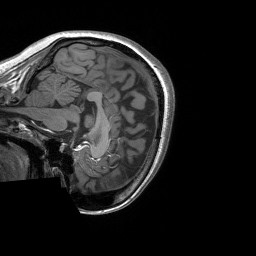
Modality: T1w
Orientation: sagittal
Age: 24
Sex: female
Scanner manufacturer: siemens
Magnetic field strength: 3 T
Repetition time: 1.8 s
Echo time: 0.00252 s